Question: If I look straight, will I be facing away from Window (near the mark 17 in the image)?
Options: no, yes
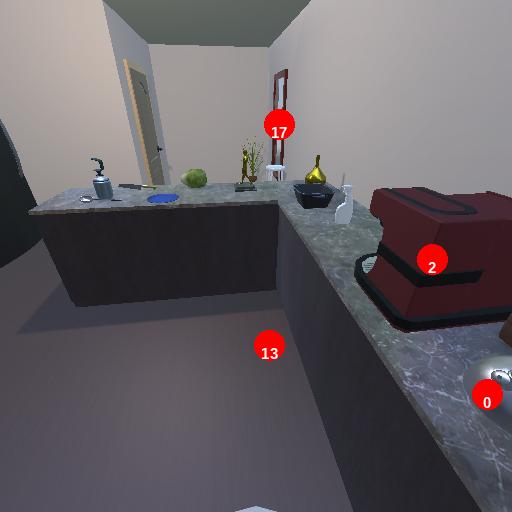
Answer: no